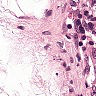
Metastatic tissue present: no